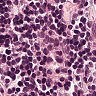
Metastatic tissue present: no